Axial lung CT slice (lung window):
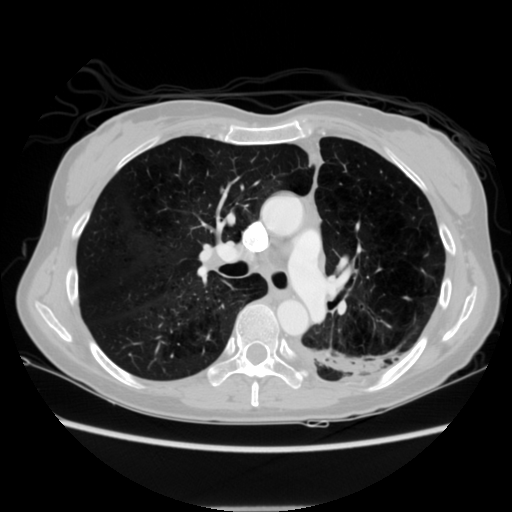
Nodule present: no